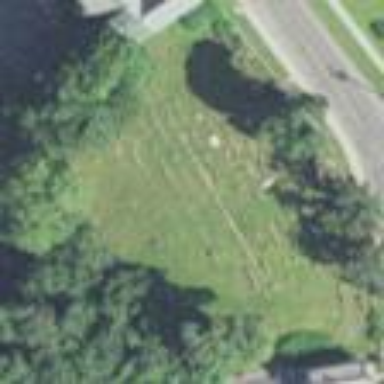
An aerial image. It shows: Municipal cemetery.